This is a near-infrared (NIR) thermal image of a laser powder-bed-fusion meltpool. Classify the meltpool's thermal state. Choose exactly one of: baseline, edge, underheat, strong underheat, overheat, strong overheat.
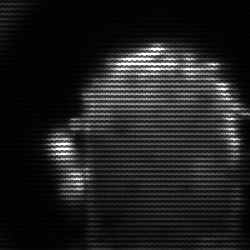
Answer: baseline